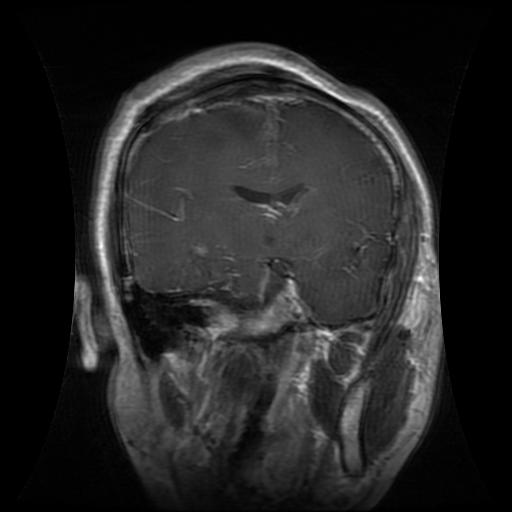
Label: glioma